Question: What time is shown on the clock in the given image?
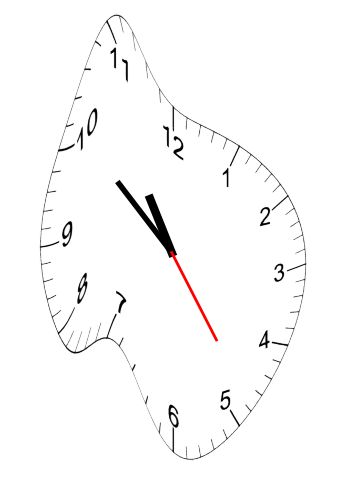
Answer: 10:51:24